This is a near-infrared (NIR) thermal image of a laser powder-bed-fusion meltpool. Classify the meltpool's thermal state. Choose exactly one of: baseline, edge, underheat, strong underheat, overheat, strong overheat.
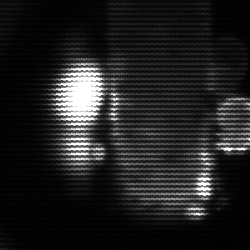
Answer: strong underheat